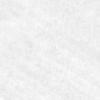
Label: no_change